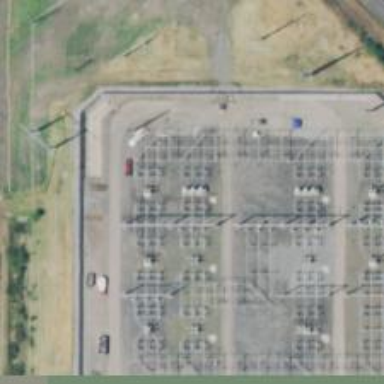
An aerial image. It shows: Switch for power supply.